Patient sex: M
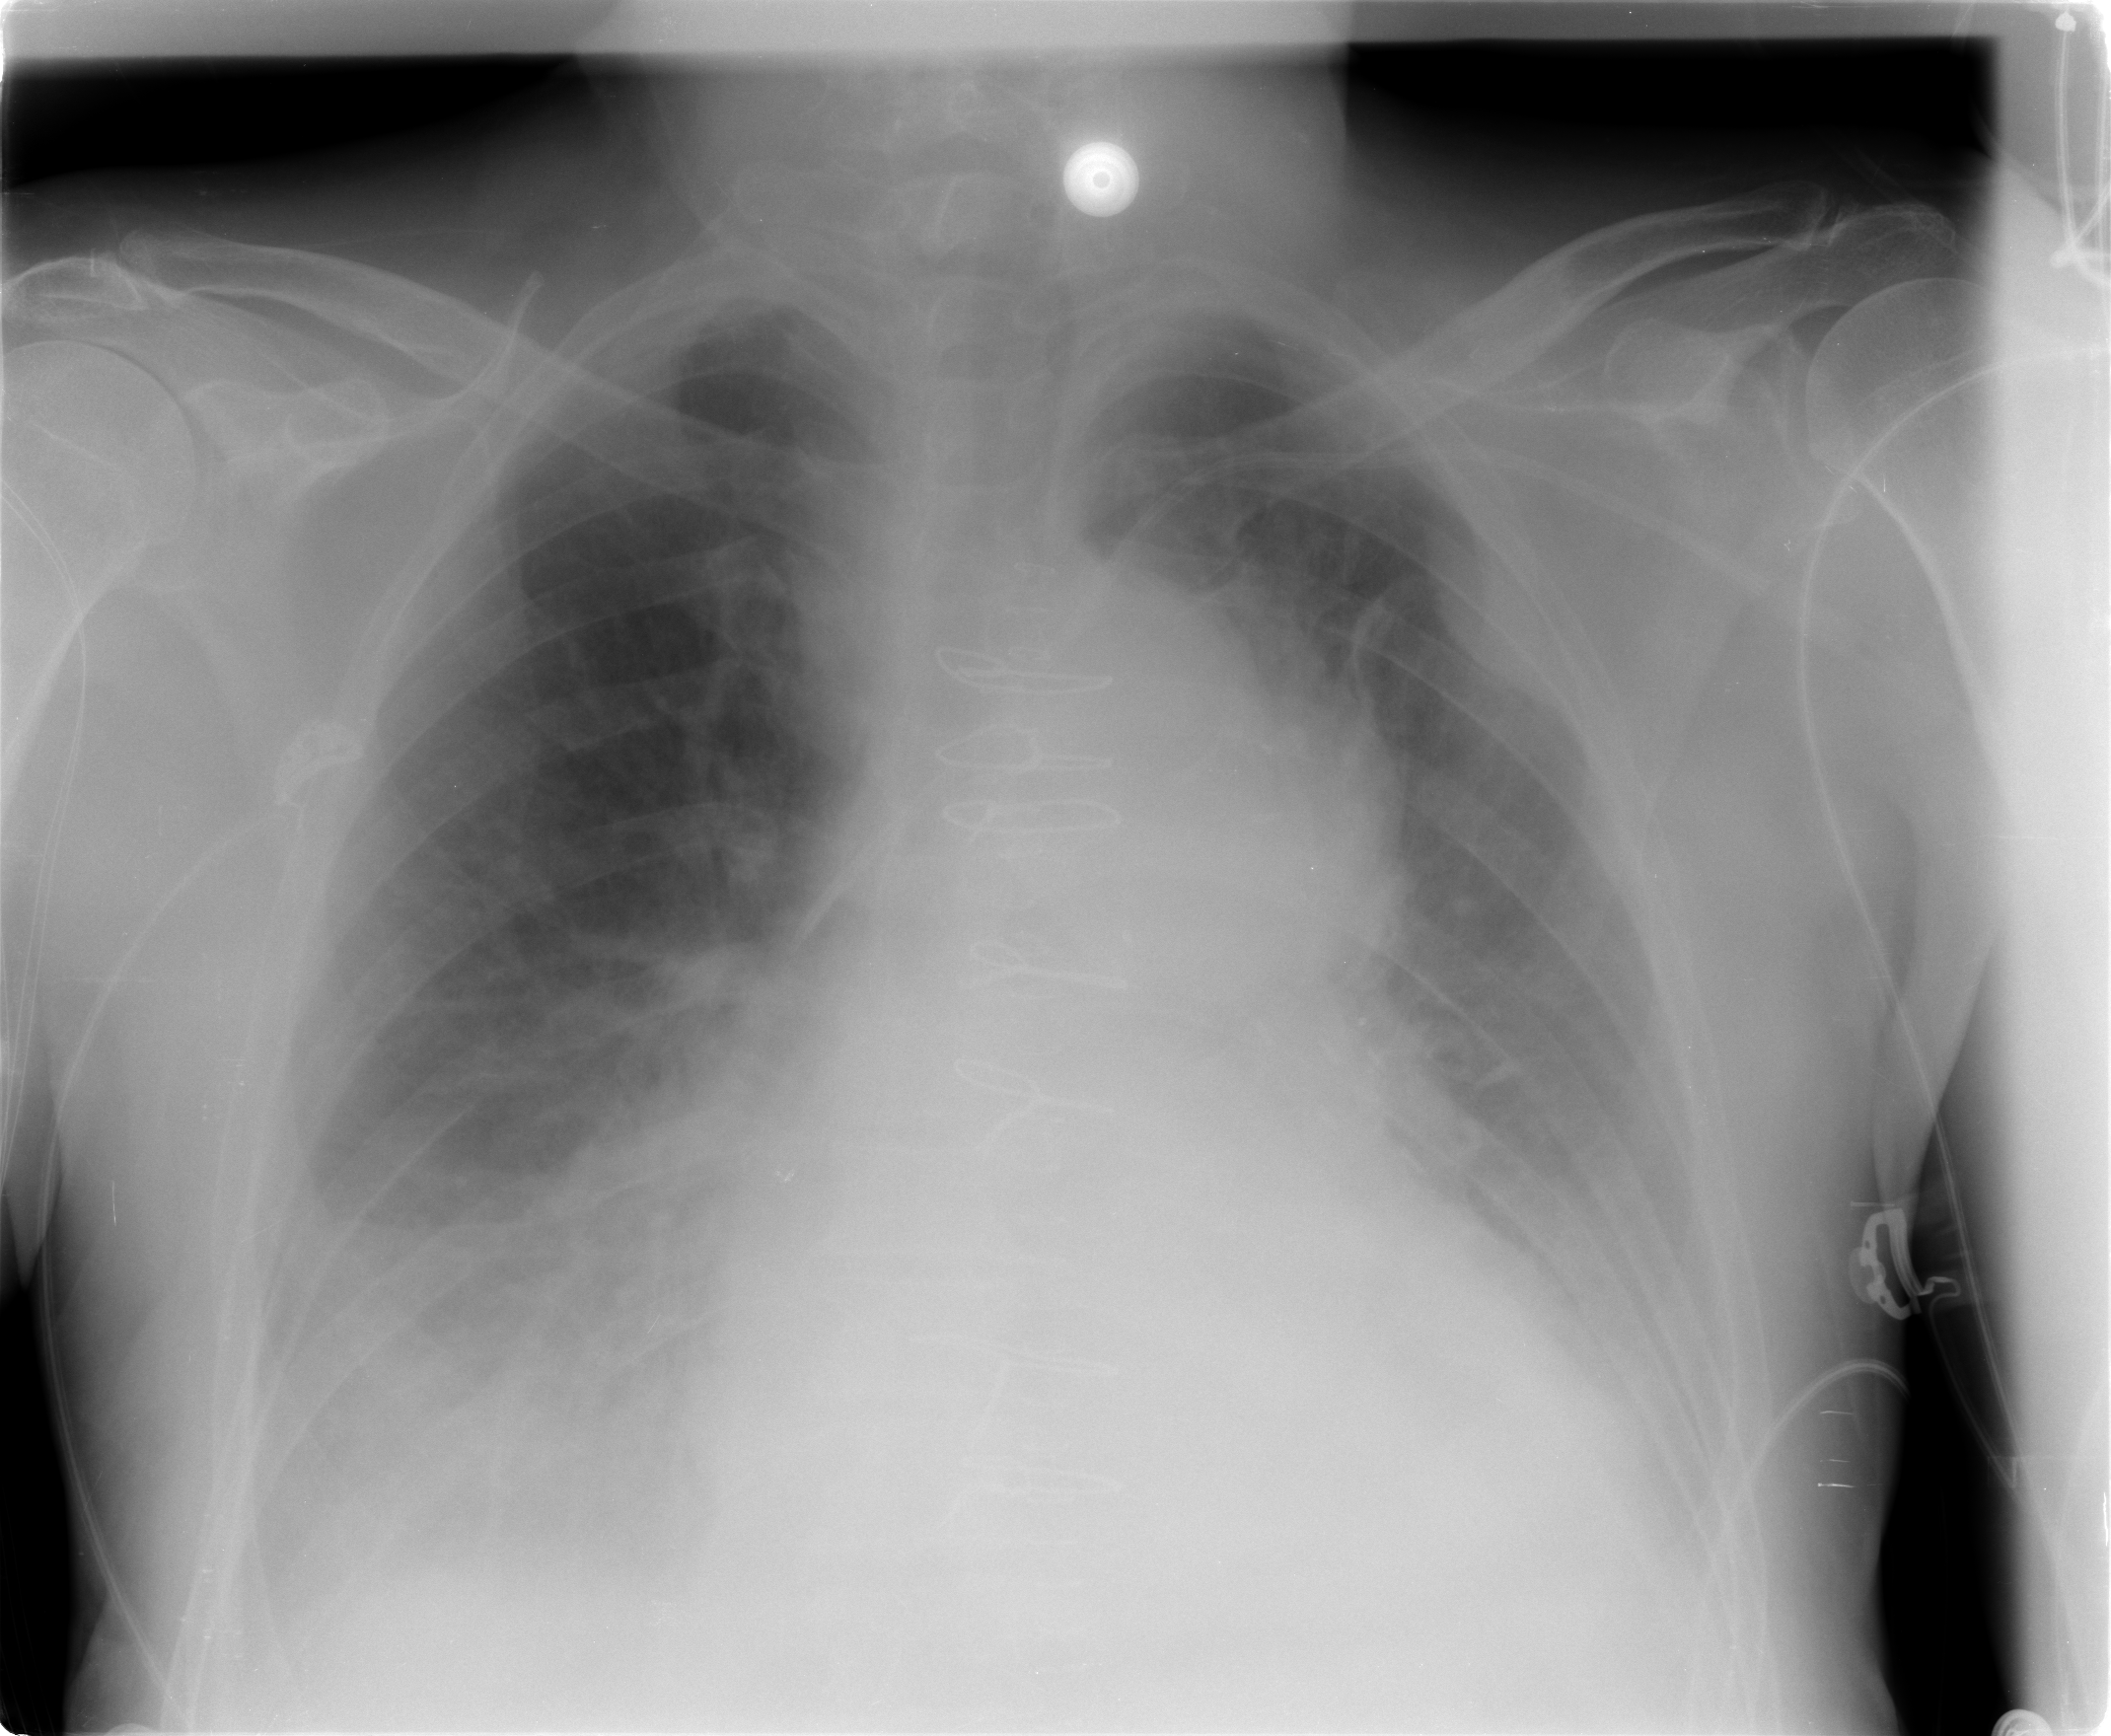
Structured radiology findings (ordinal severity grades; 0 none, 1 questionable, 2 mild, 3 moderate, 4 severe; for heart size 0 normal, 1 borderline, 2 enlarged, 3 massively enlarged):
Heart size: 2
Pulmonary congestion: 2
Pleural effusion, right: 3
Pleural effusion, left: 2
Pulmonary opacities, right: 0
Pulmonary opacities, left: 0
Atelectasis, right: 2
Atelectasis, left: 2